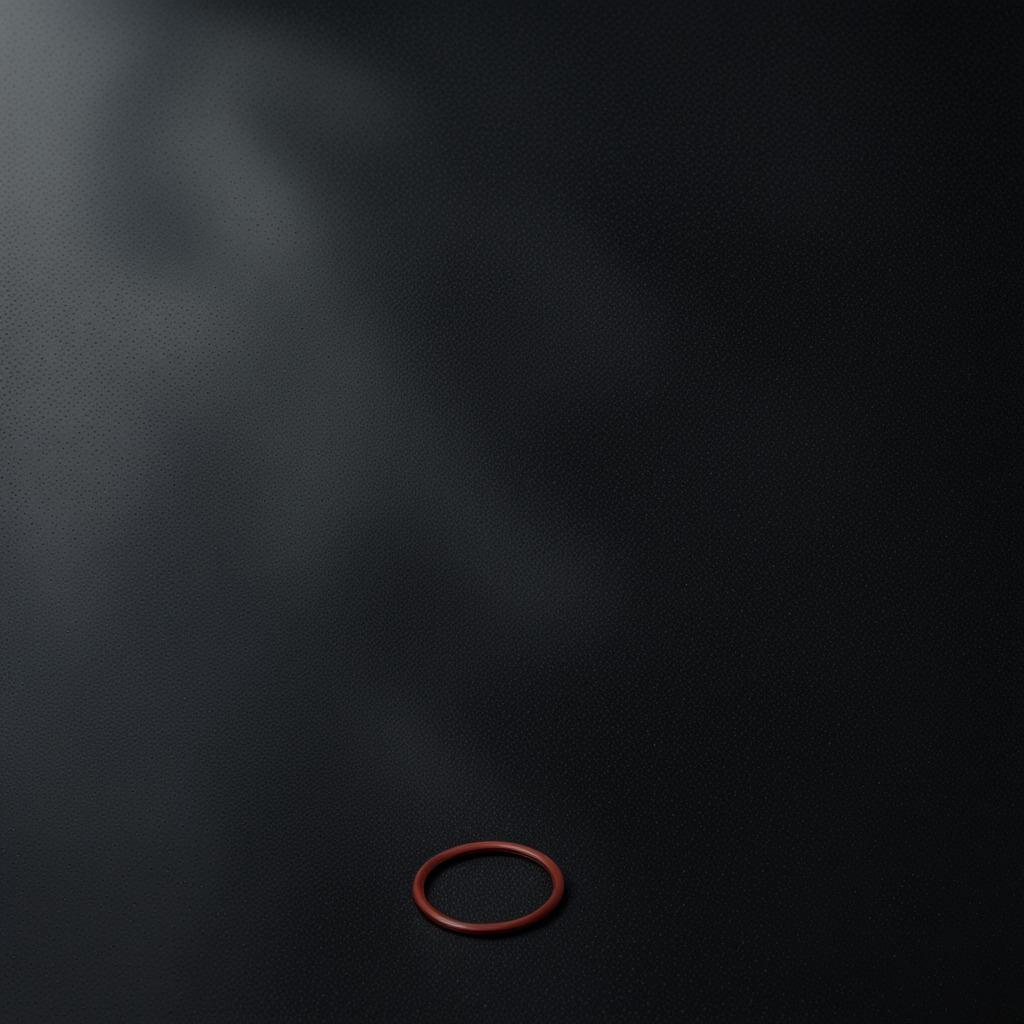
A rubber O-ring lying on the granite tabletop.